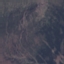
Land use / land cover: HerbaceousVegetation